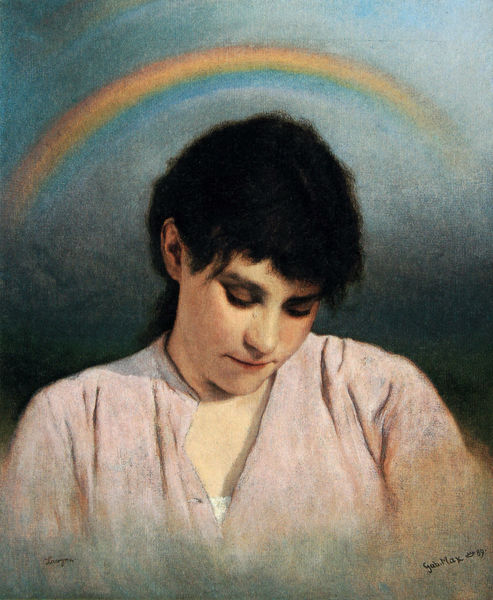
Titel: Lacryma
Künstler: Gabriel von Max
Institution: Privatbesitz
Schlagwörter: blau, gemälde, haut, himmel, kopf, mann, schatten, weiß, gelb, grün, menschen, mädchen, ausschnitt, frau, frisur, grau, haar, hintergrund, kleid, licht, mund, nase, ohr, orange, pastell, schwarz, stirn, blick, rot, beige, malerei, hemd, augen, blass, bluse, falten, gesicht, inkarnat, kragen, trauer, bildnis, hals, portrait, porträt, signatur, öl, fransen, haare, realismus, kind, person, gebeugt, kinn, lippen, locke, rosa, schultern, traurig, hellblau, seitlich, bogen, mieder, farben, modern, violett, sigantur, weiblich, brauen, büste, gesenkt, wange, lider, wimpern, unscharf, unten, schwarze haare, hintegrund, unterhemd, inkarant, titel, stehkragen, strähne, himme, heiligenschein, beugen, nimbus, portät, dunkle haare, niedergeschlagen, sinnlich, senken, schüchtern, scheu, max, regenbogen, gesengt, blick nach unten, barauen, imkarnat, mmieder, niedergeschalgen, v  ausschnitt, von max, 1939, melancholie+